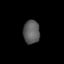
Tissue: lung
Cell type: T cells
Senescence score: 0.2116
Nuclear area (px): 383
Mean DAPI intensity: 92.196